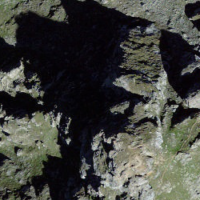
EUNIS habitat code: 31
Species observed at this site:
Corvus corax
Falco tinnunculus
Saxifraga exarata